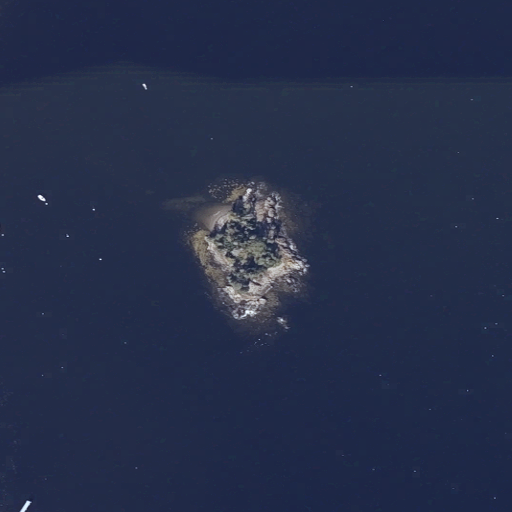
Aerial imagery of island in Maine named Emery Island containing open water, herbaceous wetlands, and barren land